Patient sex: F
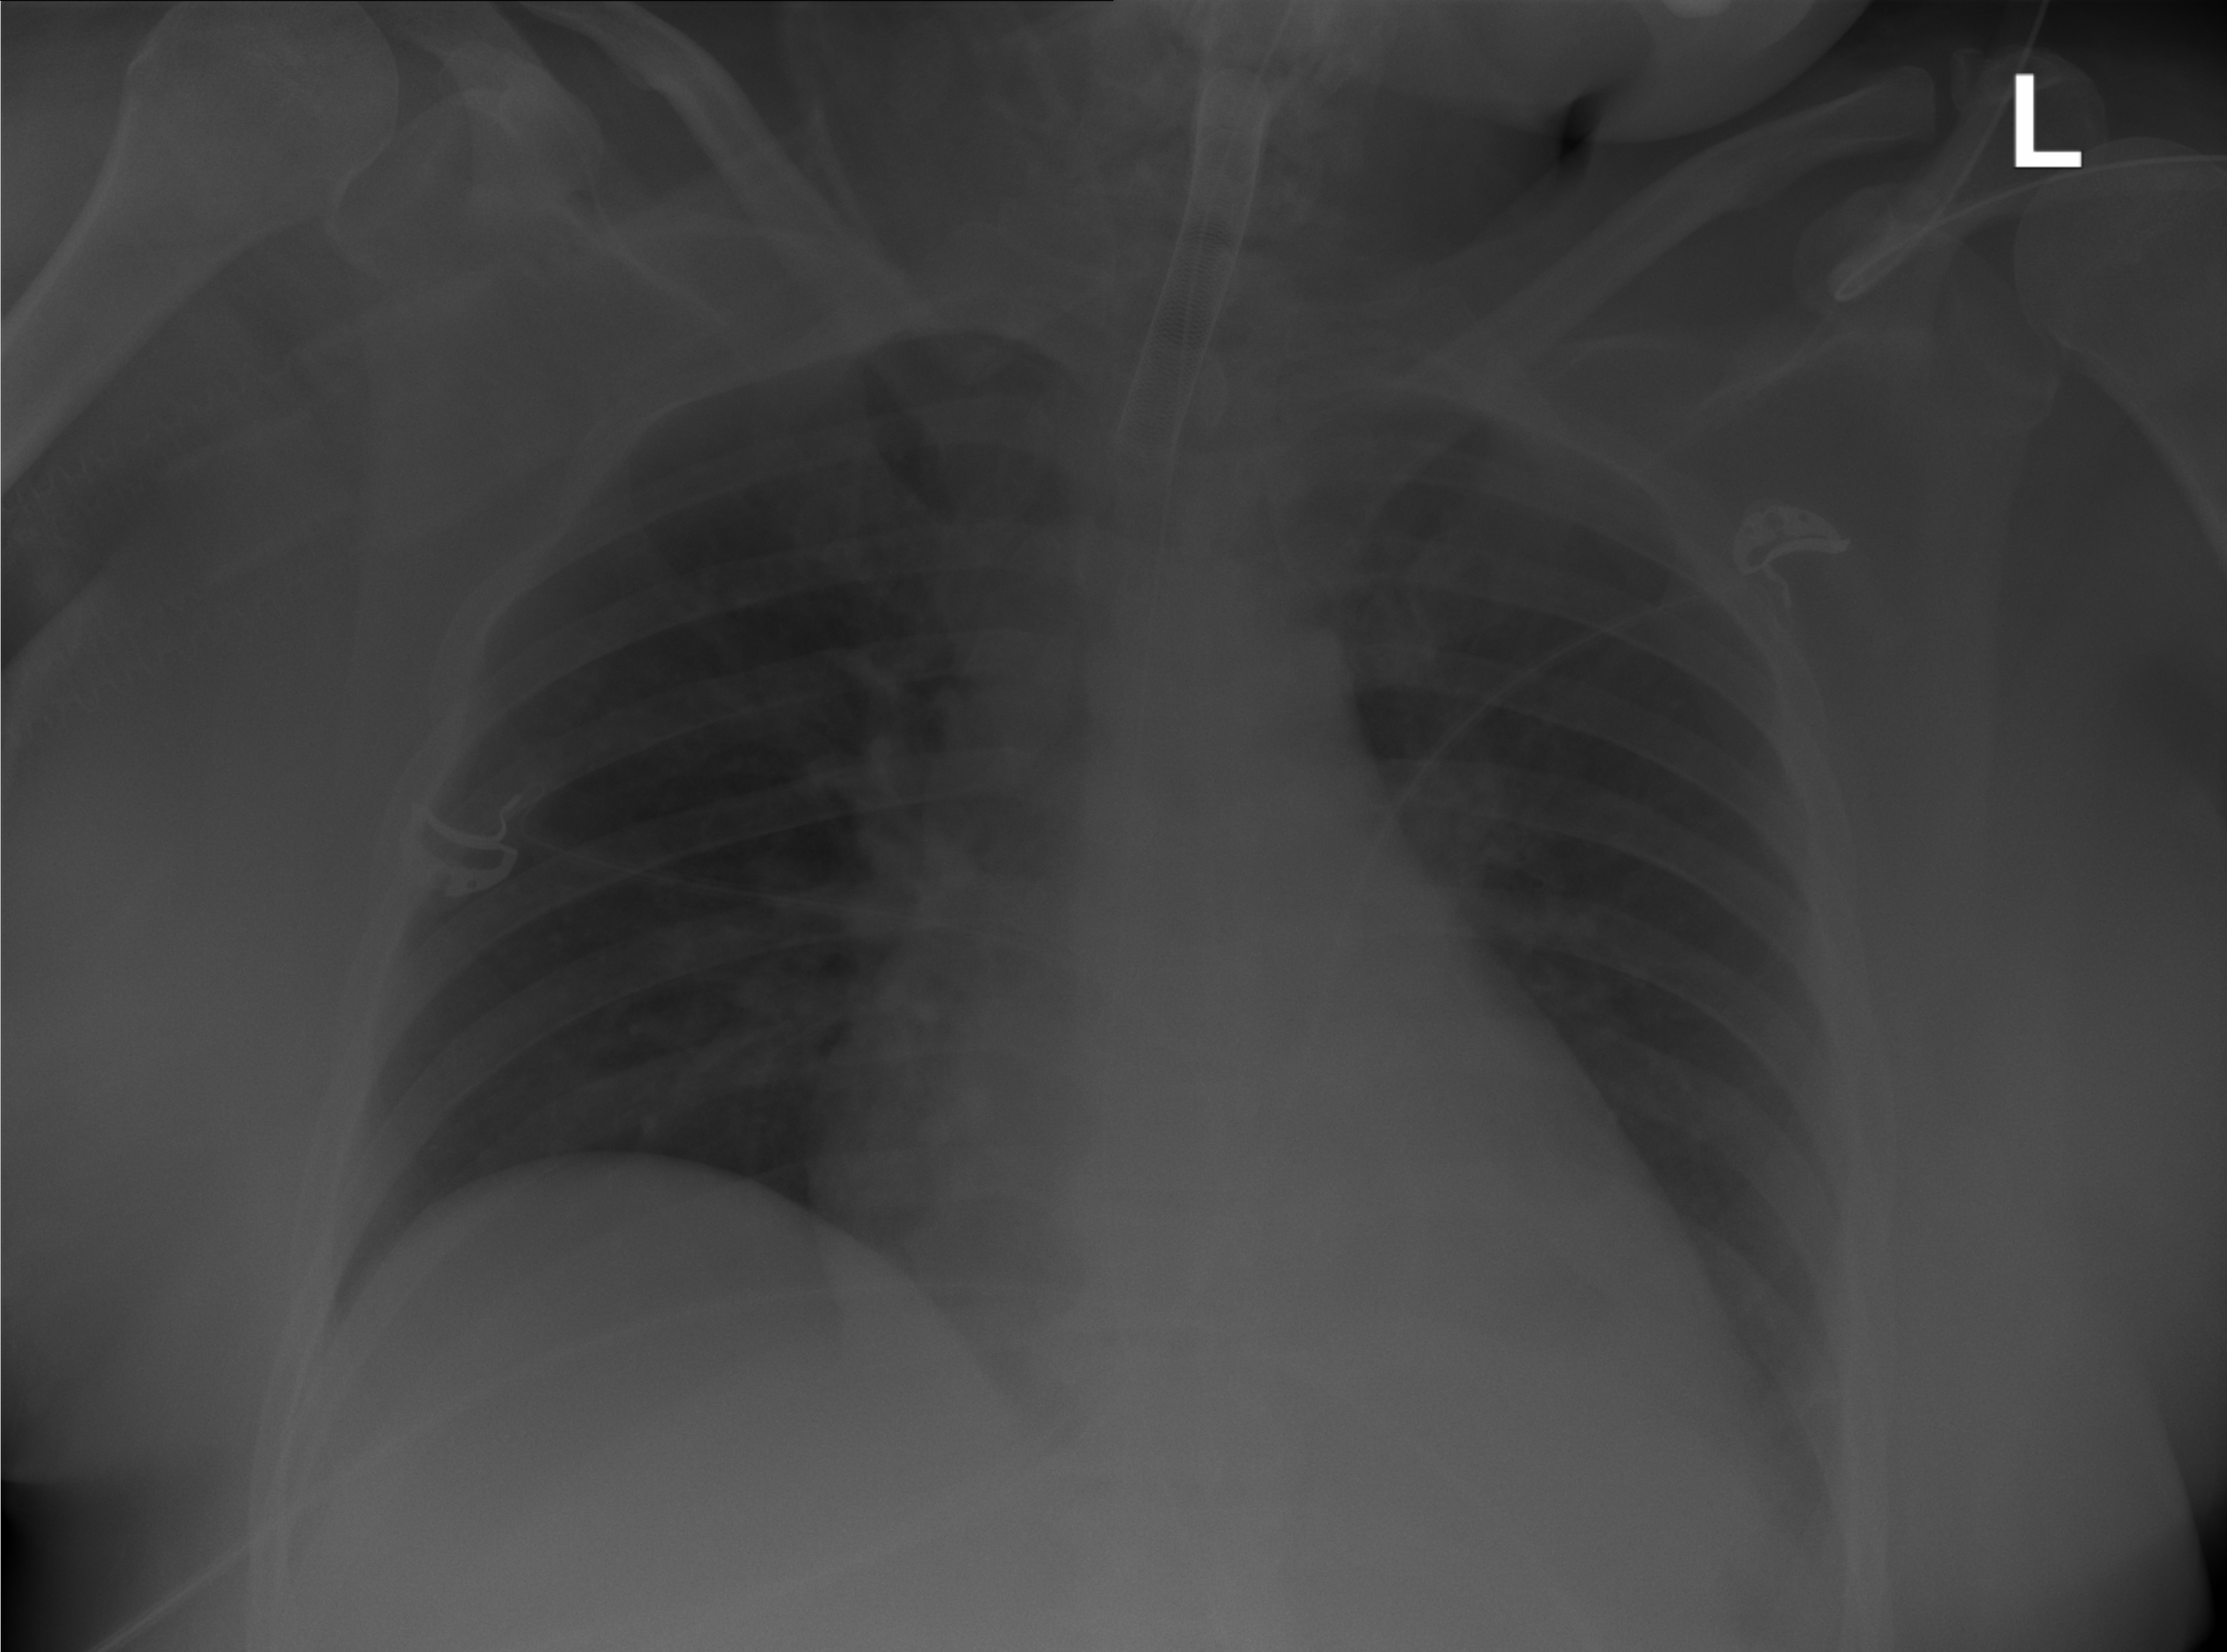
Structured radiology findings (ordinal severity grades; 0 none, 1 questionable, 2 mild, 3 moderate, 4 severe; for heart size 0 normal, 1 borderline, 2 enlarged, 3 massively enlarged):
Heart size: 1
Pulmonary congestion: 0
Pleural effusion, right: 0
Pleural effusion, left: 1
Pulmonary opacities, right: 0
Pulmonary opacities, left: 0
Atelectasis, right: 0
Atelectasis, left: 1